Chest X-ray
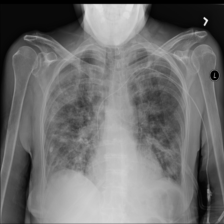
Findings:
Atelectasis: negative
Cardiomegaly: negative
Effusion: positive
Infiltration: negative
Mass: negative
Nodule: negative
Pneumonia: negative
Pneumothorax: negative
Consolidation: negative
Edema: negative
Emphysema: negative
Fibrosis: negative
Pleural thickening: negative
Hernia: negative